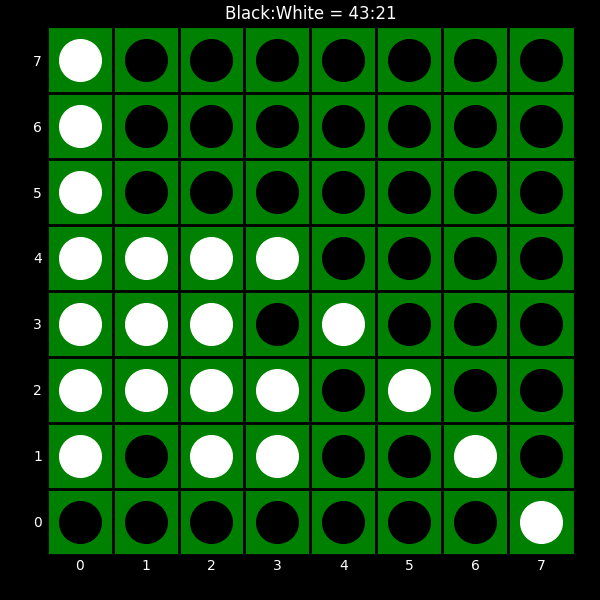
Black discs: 43
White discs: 21